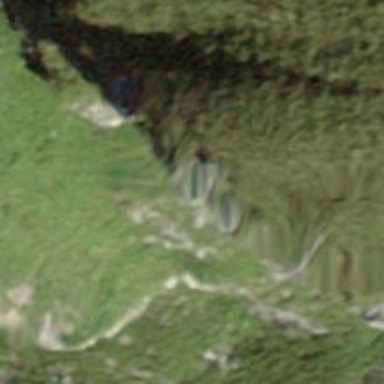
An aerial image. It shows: Cliff in nature.